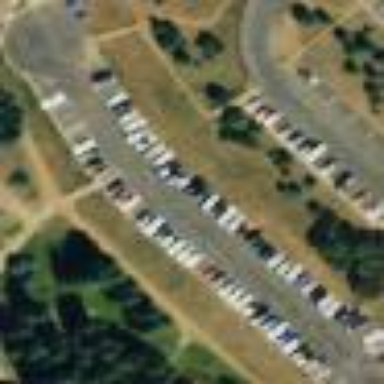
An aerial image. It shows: Parking area.